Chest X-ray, PA view. Patient: 69 years old, sex M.
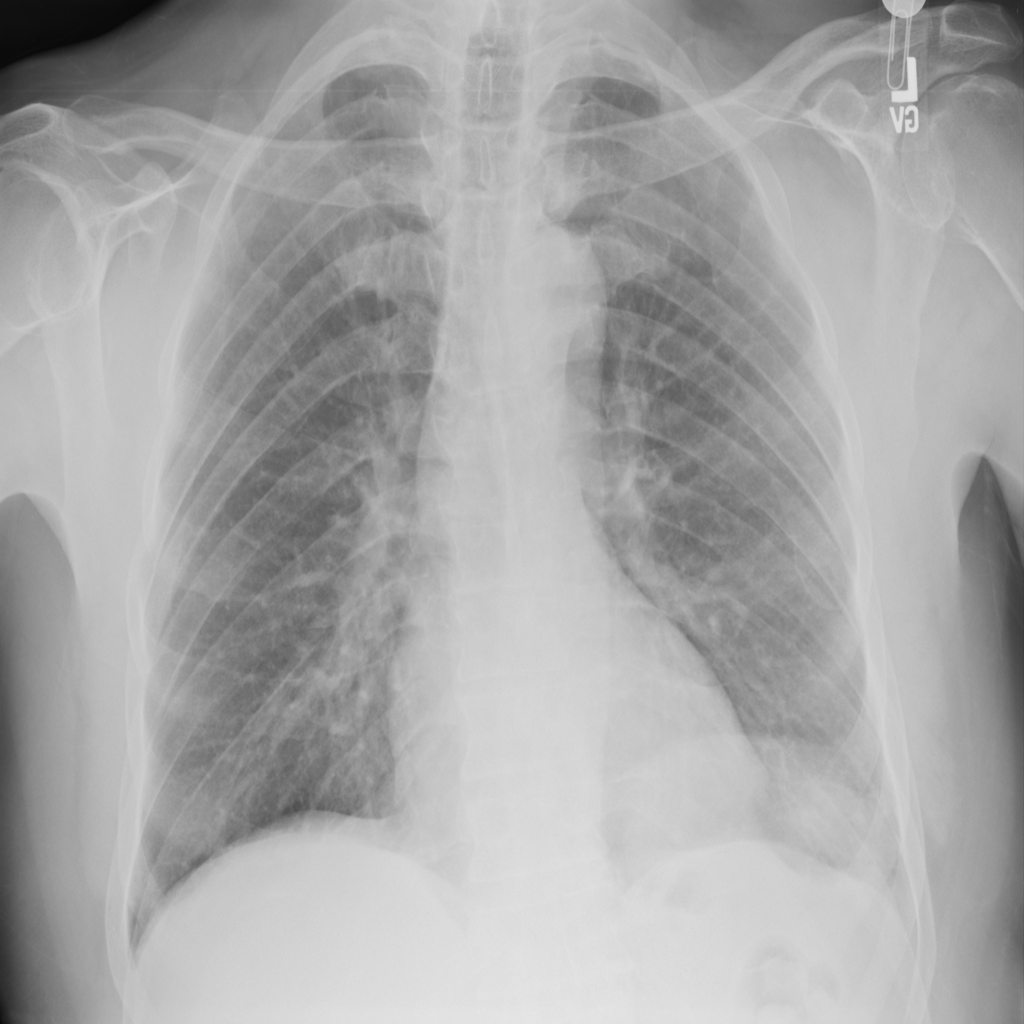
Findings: Mass